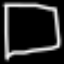
Label: square